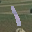
Label: 1